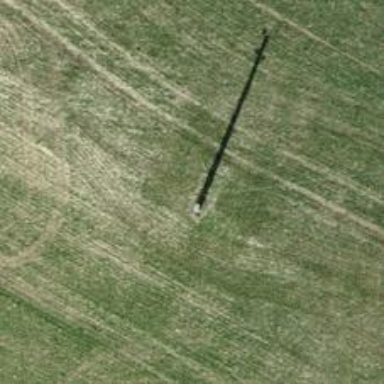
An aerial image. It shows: Power pole.